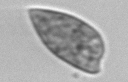
Label: Prorocentrum_dentatum